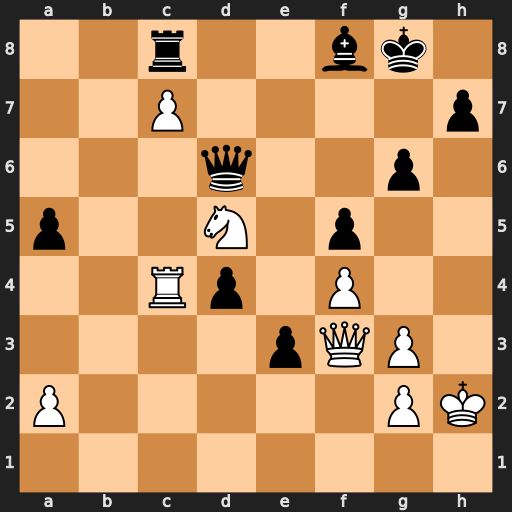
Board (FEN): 2r2bk1/2P4p/3q2p1/p2N1p2/2Rp1P2/4pQP1/P5PK/8
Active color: w
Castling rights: -
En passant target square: -
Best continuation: Rc6 Qxc6 Ne7+ Bxe7 Qxc6 Rxc7 Qxc7